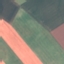
Land use / land cover: AnnualCrop